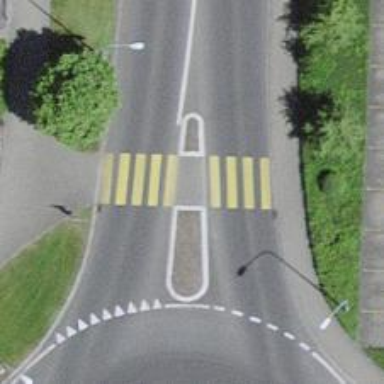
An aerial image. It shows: Uncontrolled zebra crossing with central island.